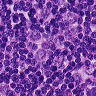
Metastatic tissue present: yes